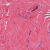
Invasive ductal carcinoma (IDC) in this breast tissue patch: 0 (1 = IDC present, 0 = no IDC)